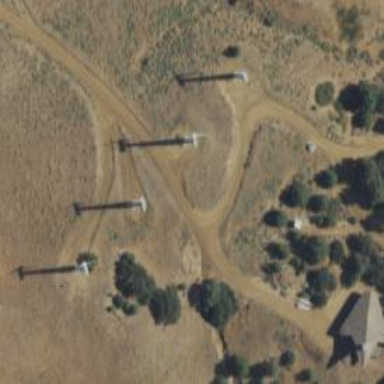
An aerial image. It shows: Wind power generator.